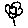
Label: flower